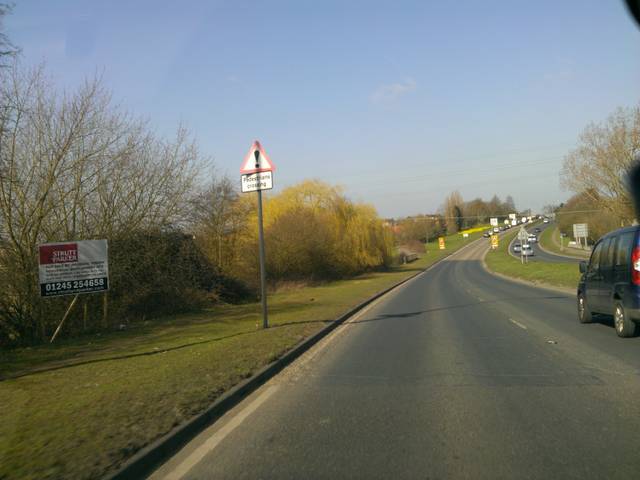
Region: United Kingdom
Coordinates: 51.882, 0.9383